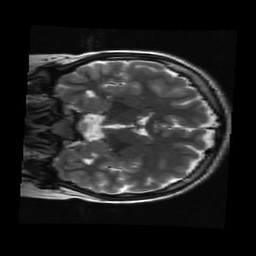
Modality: T2w
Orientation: coronal
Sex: female
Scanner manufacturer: ge
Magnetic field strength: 3 T
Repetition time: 5 s
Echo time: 0.101 s